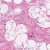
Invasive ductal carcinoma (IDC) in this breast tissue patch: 0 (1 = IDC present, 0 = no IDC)